Question: I'm currently trying to print a message to the user in a program I'm making, but somehow the result is not what I expected. I used, as an example, Oracles sugestion for a message dialog, wich is:
'''
JOptionPane.showMessageDialog(frame, "Eggs are not supposed to be green.");
'''
I get this (notice the missing dot at the end and the missing K in the button):

Is it possible that this is something wrong with my JDK or JRE? Also, I don't know if it can be important or not, but I'm programming this on the eclipse platform, running on windows 7.
As sugested, I tried with a simpler example and got the same result. Here is the code for the simpler example:
'''
public class SampleGUI {
public static void main(String[] args) {
SwingUtilities.invokeLater(new Runnable() {
@Override
public void run() {
JOptionPane.showMessageDialog(
null, "Eggs are not supposed to be green.");
}
});
}
}
'''
To make things weirder, I seem to be able to avoid this outcome by connecting my laptop to an outlet. This seems tremendously stupid, and I can only assume it is something wrong with my computer. What could make this happen?
Update on edit2: It does not seem to work every time. For reasons I cannot explain, I have tried a few minutes ago with my laptop charging and I'm getting the same results.
I have configured a dual-boot with windows 7 and ubuntu 14.04 and I am also unable to reproduce the error on ubuntu.
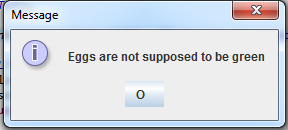
Answer: I'd like to amend the question first, because I that dialog box, and the source can help explain where you got the idea to code this the way you did:
<URL>
Now, the impulse to put 'JOptionPane.showMessageDialog' into an 'invokeLater' is correct, even though the example program doesn't; the example program spawns the dialog in response to a 'MouseEvent'/'ActionEvent', so thread safety was ensured. Your code starts from a static context on a new thread, so the 'invokeLater' was right.
What happens next is interesting because swing might be causing the problem it's meant to avoid: The current 'EventDispatchThread' stalls and a new event pump begins to handle events on the dialog. Since all drawing also happens on the EDT, I have a sneaking suspicion that either a 'paint' or a 'layout' is getting lost on your original EDT.
Instead of calling the convenience method, try this intermediate version:
'''
public class SampleGUI {
public static void main(String[] args) {
SwingUtilities.invokeLater(new Runnable() {
@Override
public void run() {
JOptionPane optionPane = new JOptionPane("Eggs are not supposed to be green.");
JDialog generatedDialog = optionPane.createDialog("Message");
generatedDialog.setVisible(true);
}
});
}
}
'''
The above should be equivalent in every way
<URL>
(line 926, with a call to line 368)
except that now you have a JDialog that you can poke with 'repaint', 'invalidate', or 'pack' to make sure everything displays properly.